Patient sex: M
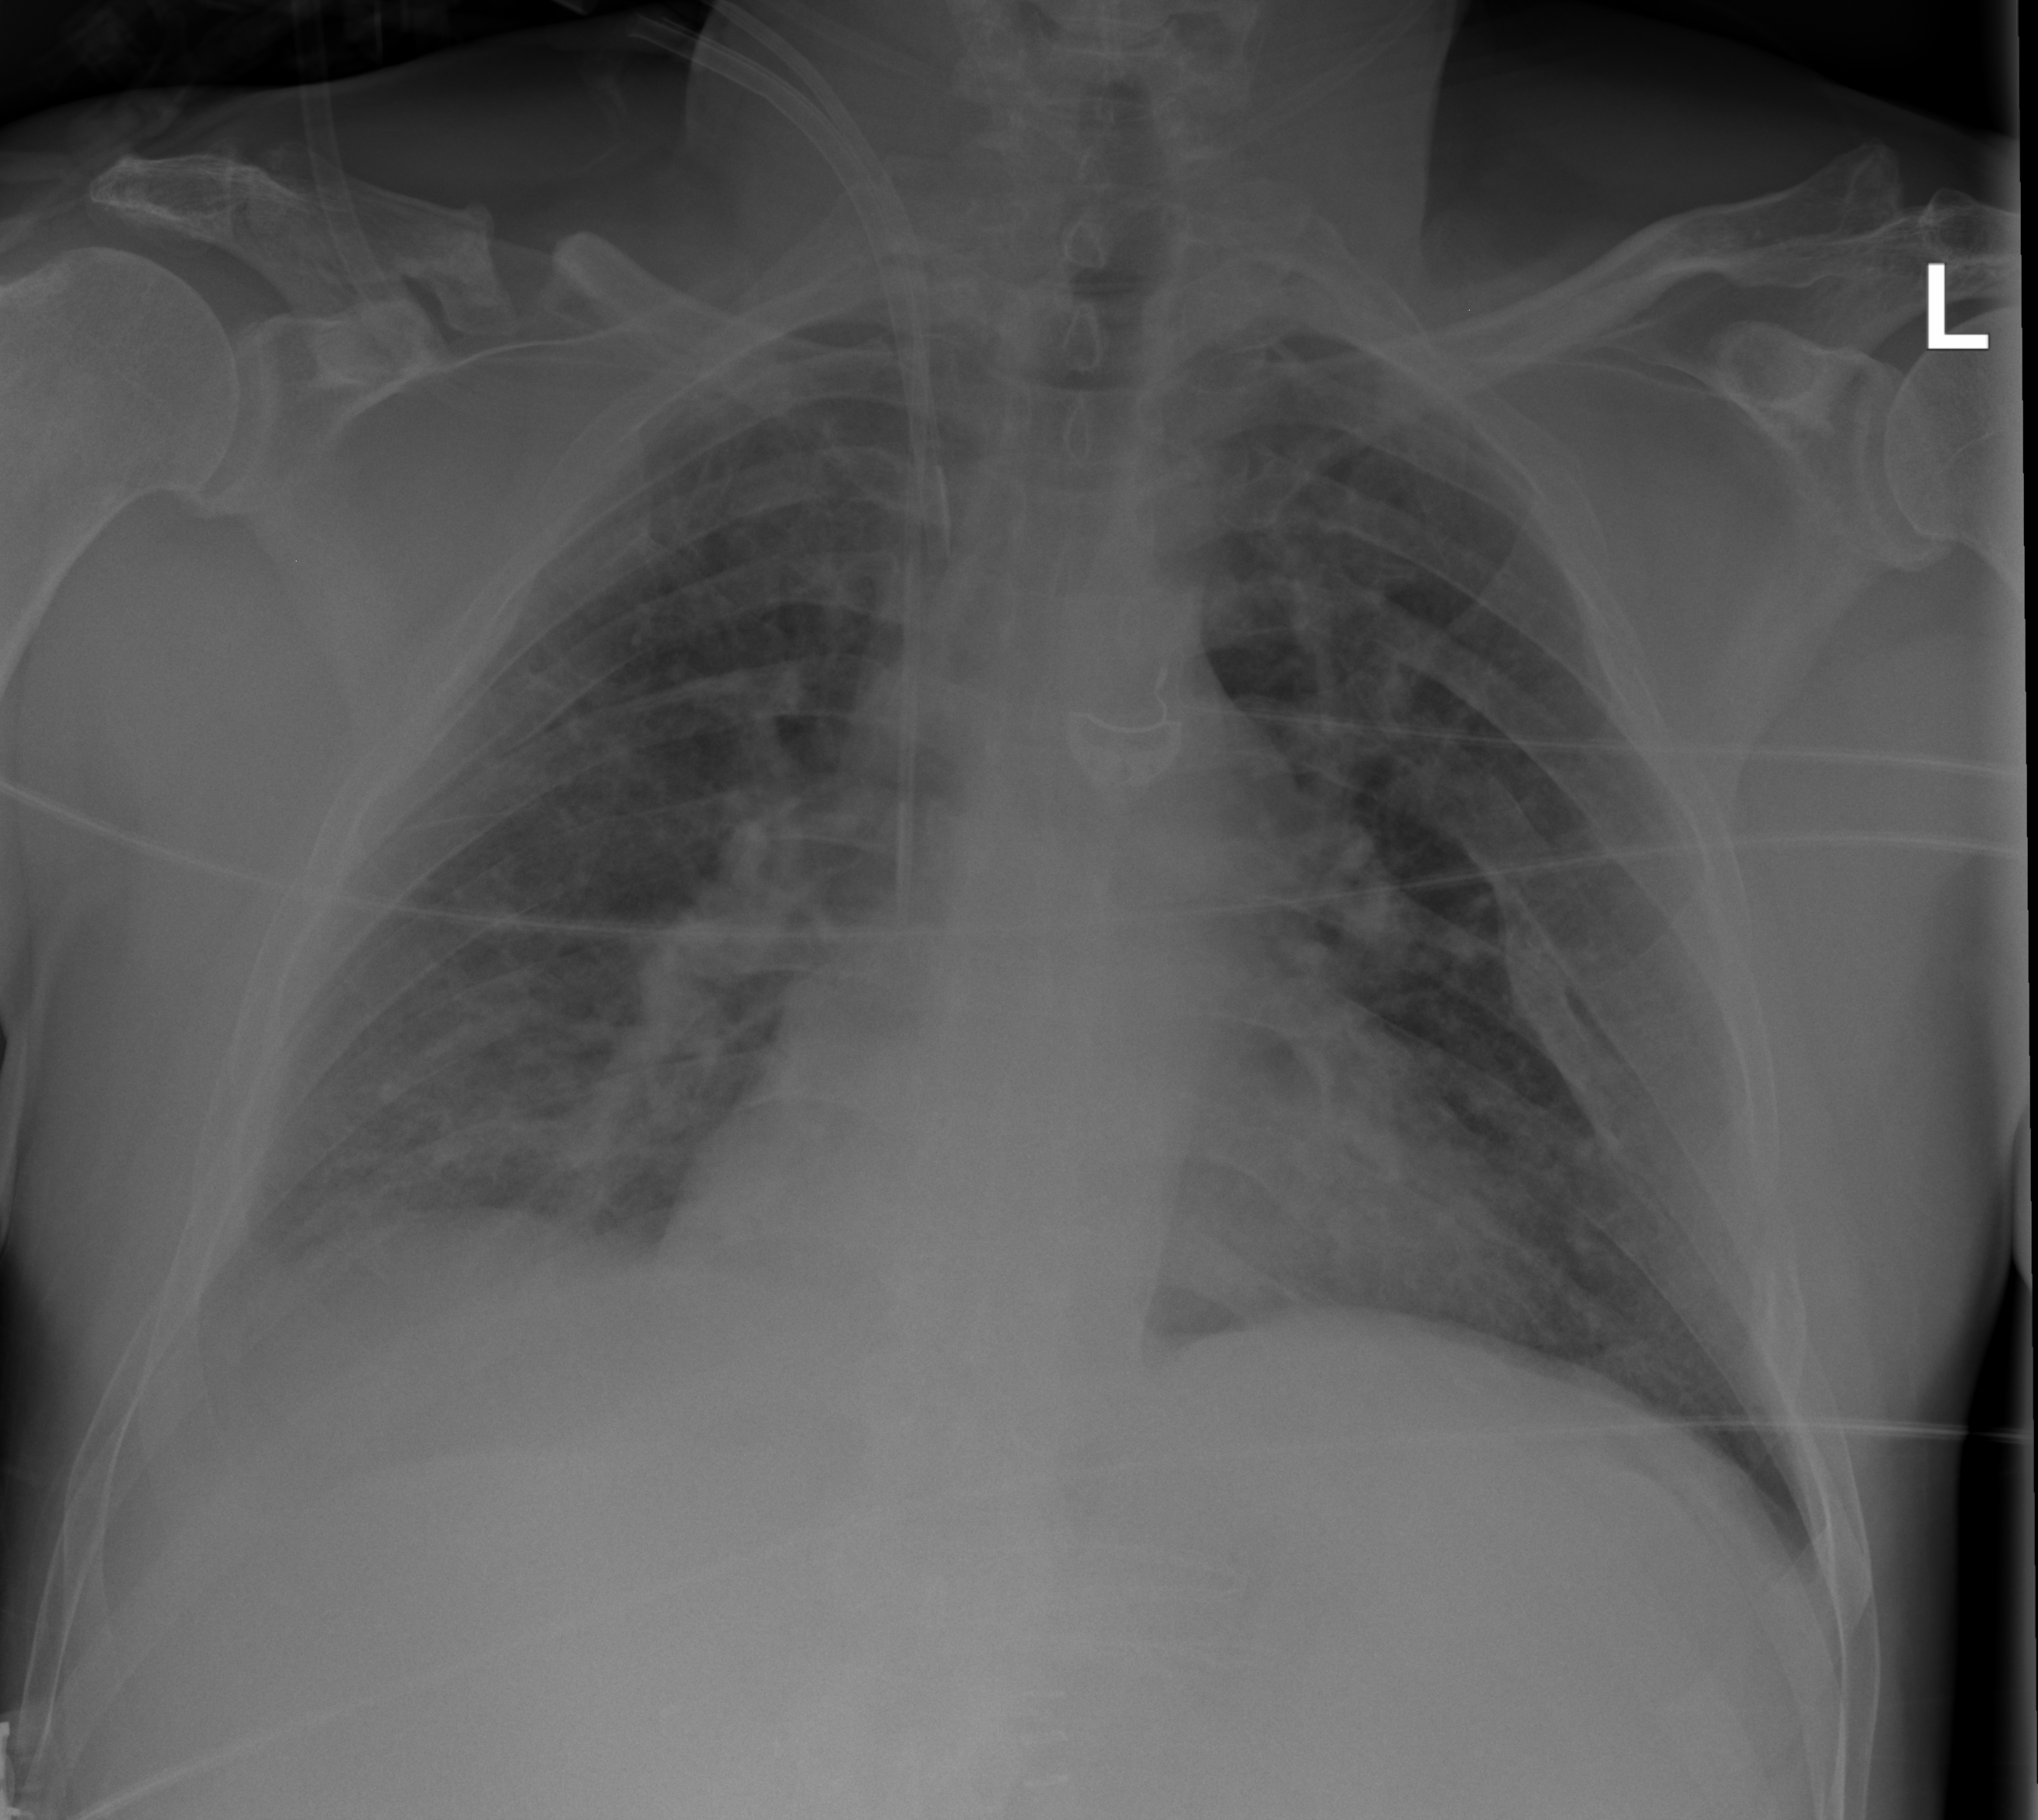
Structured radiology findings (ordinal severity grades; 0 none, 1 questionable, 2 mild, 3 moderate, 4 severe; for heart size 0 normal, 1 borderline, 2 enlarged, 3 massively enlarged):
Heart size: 2
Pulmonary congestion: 0
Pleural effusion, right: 0
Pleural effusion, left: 0
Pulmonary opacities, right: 0
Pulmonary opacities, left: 0
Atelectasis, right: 2
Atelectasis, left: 0